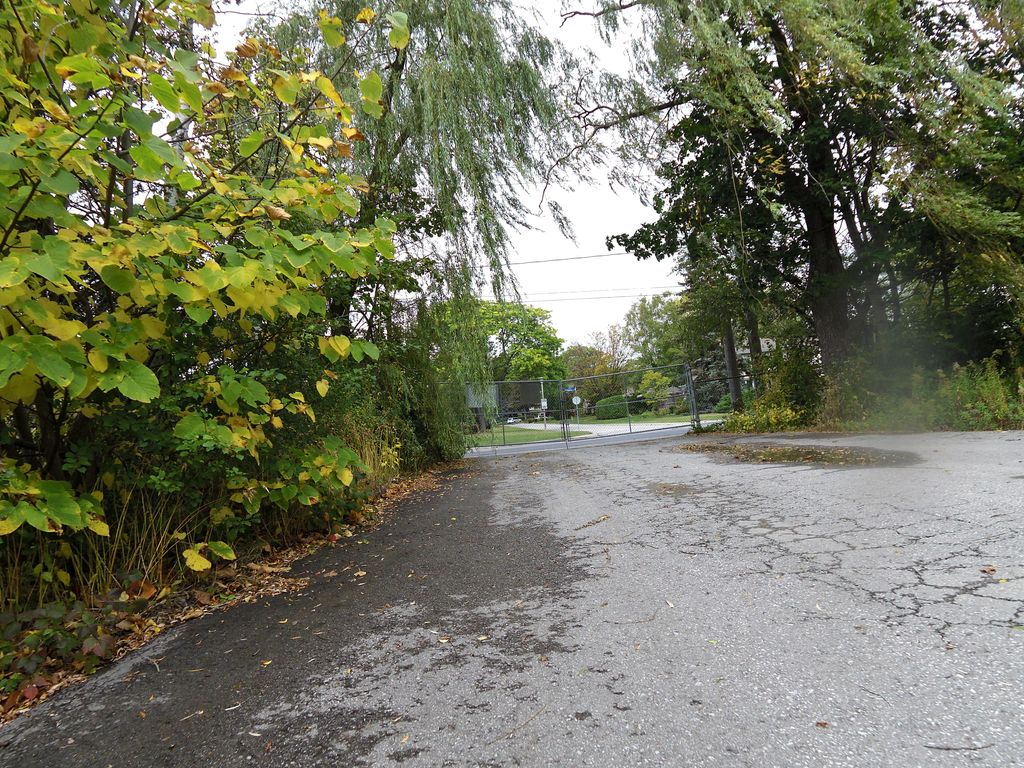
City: toronto